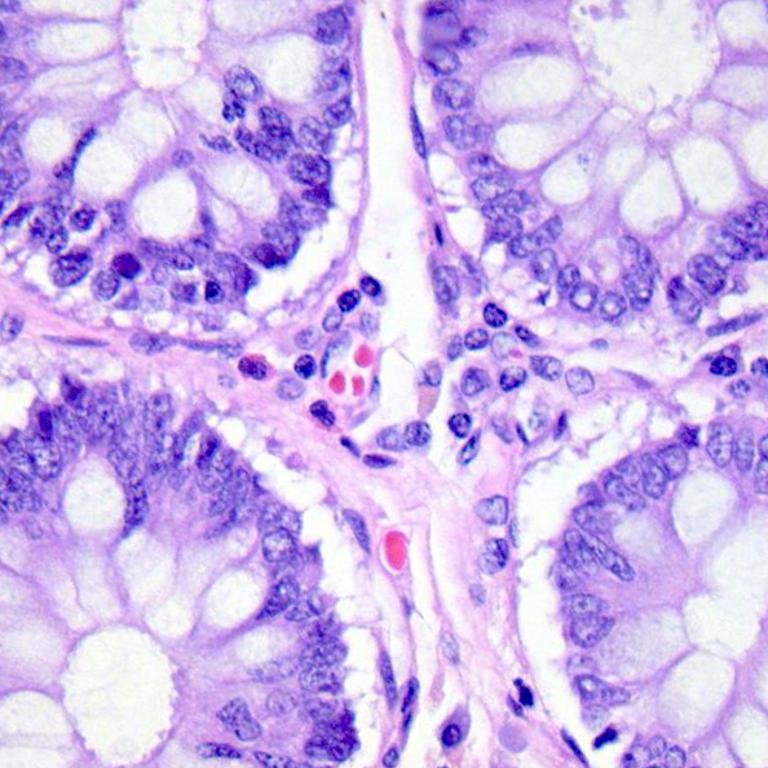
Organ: colon
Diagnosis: benign